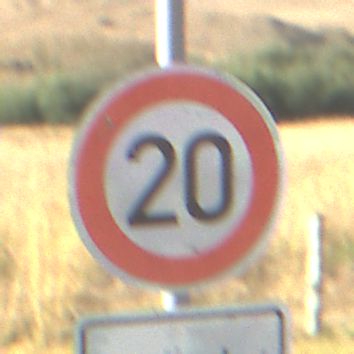
Verkehrszeichen: Geschwindigkeit20
Zusatzzeichen unten: HinweisDurchVerbaleAngabe8
Umgebung: Outdoor, Nature
Tageszeit: MorningAfternoon
Wetter: PartlyCloudy
Licht: Natural
Jahreszeit: NotSpecified
Kontrast: HighContrast